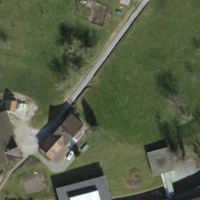
EUNIS habitat code: 55
Species observed at this site:
Geranium sanguineum